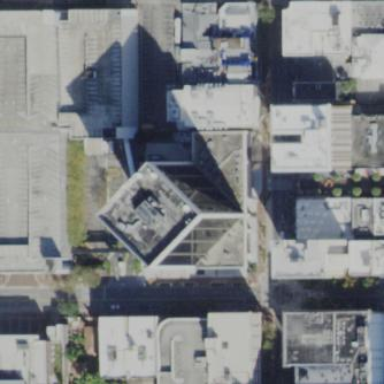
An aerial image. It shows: Part of building.